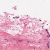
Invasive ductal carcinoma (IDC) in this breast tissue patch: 0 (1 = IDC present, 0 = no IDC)